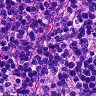
Metastatic tissue present: no